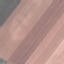
Label: AnnualCrop